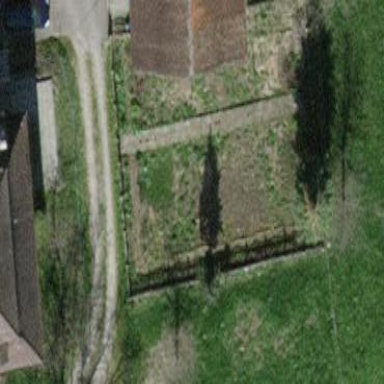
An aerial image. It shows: Garden area designated for leisure land.